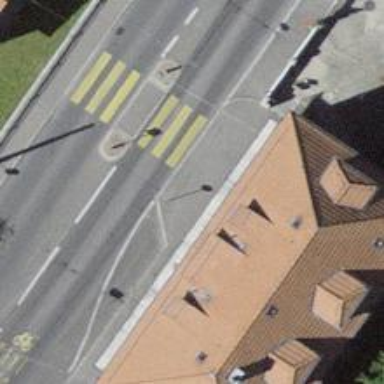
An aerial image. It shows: Secondary road with asphalt surface. There are sidewalks on both sides and trolley wires above.